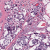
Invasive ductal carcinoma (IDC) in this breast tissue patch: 1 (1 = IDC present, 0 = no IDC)